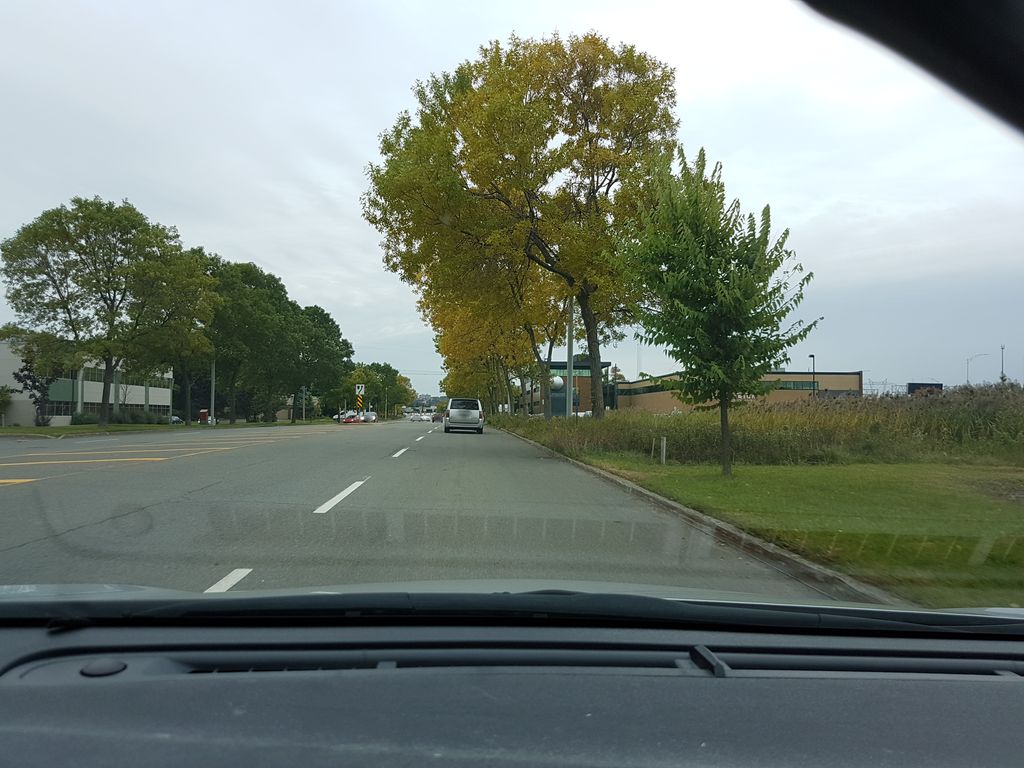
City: quebec_city